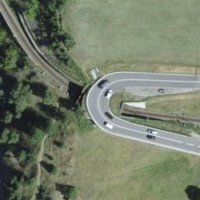
EUNIS habitat code: 24
Species observed at this site:
Tettigonia viridissima